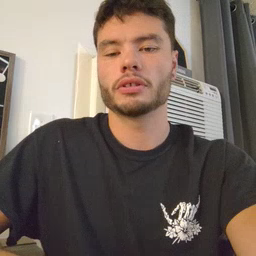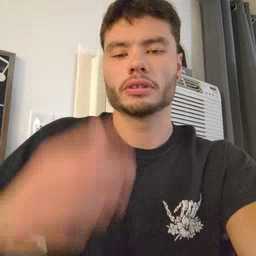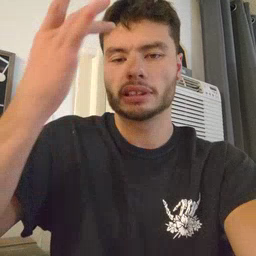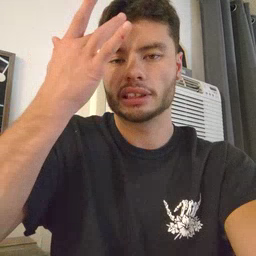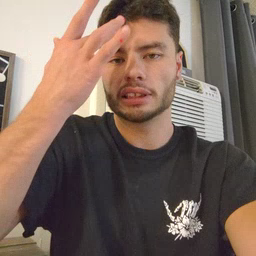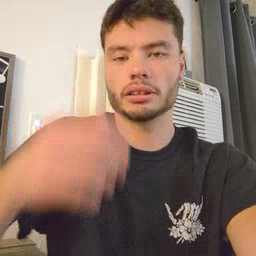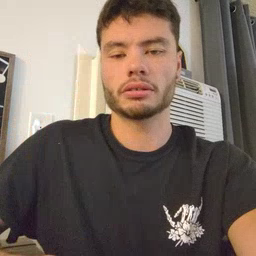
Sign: sick